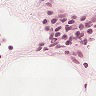
Metastatic tissue present: no